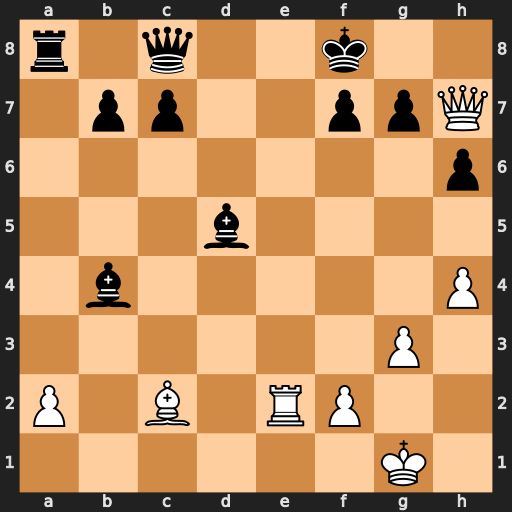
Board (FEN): r1q2k2/1pp2ppQ/7p/3b4/1b5P/6P1/P1B1RP2/6K1
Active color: w
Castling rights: -
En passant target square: -
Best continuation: Qh8#